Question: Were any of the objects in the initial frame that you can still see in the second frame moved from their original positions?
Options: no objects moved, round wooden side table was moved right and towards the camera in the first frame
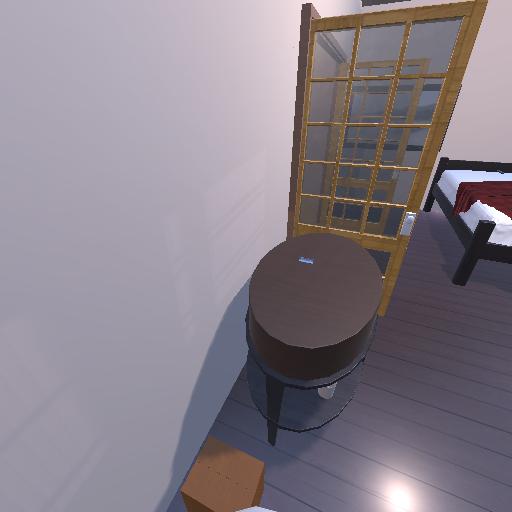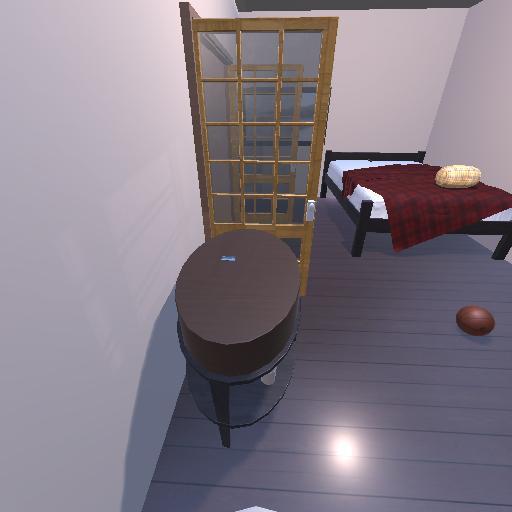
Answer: no objects moved